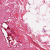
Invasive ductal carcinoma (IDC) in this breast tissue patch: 0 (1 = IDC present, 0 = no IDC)